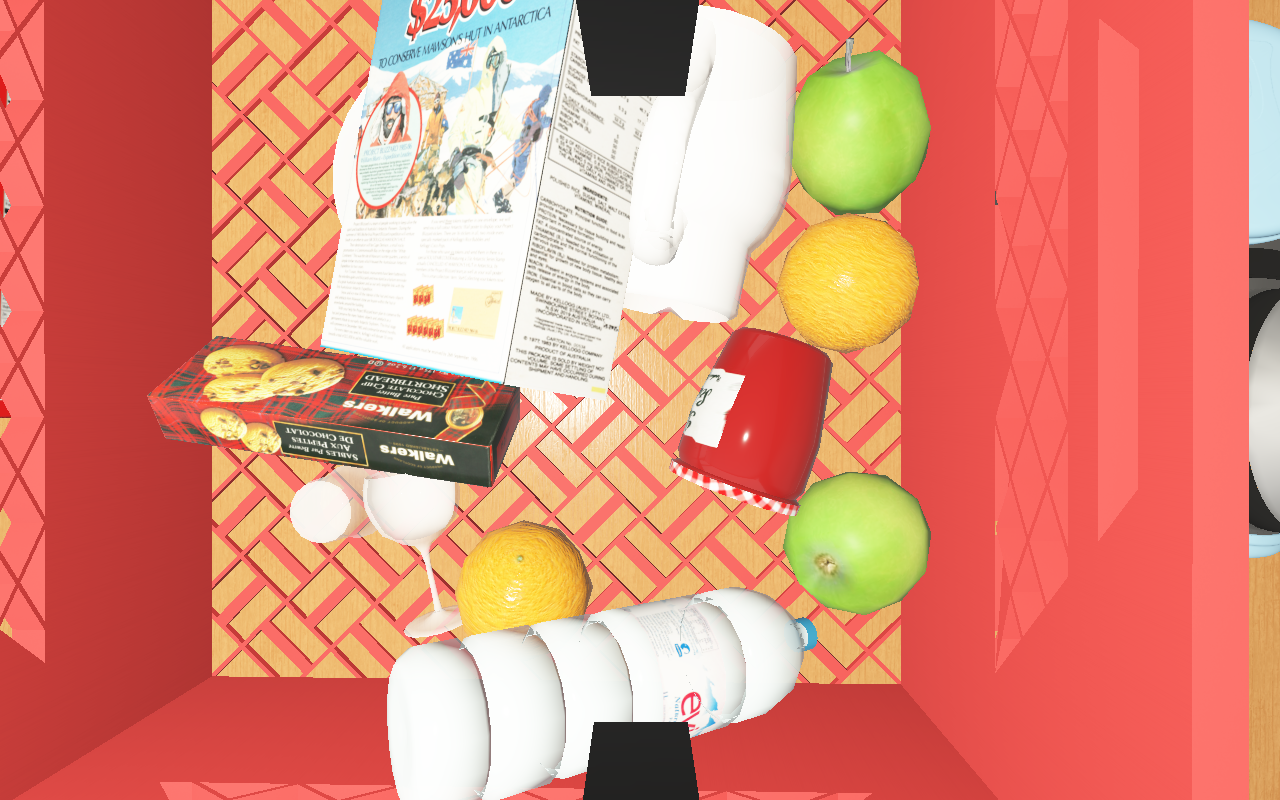
Objects in the scene:
carafe
apple
apple
orange
plate
wineglass
cereal box